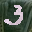
Label: 3